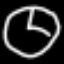
Label: clock